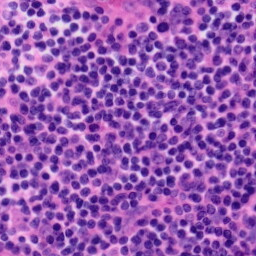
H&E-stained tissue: Tonsil